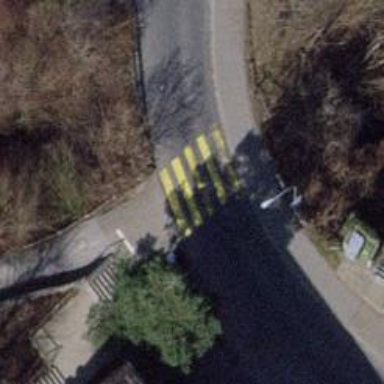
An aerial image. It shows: Uncontrolled zebra crossing on the road.